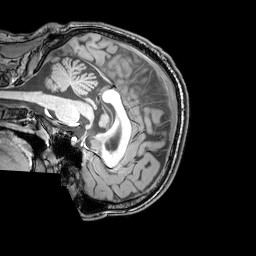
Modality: T1w
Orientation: sagittal
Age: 26
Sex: male
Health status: healthy
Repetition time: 0.081 s
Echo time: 0.037 s